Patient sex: M
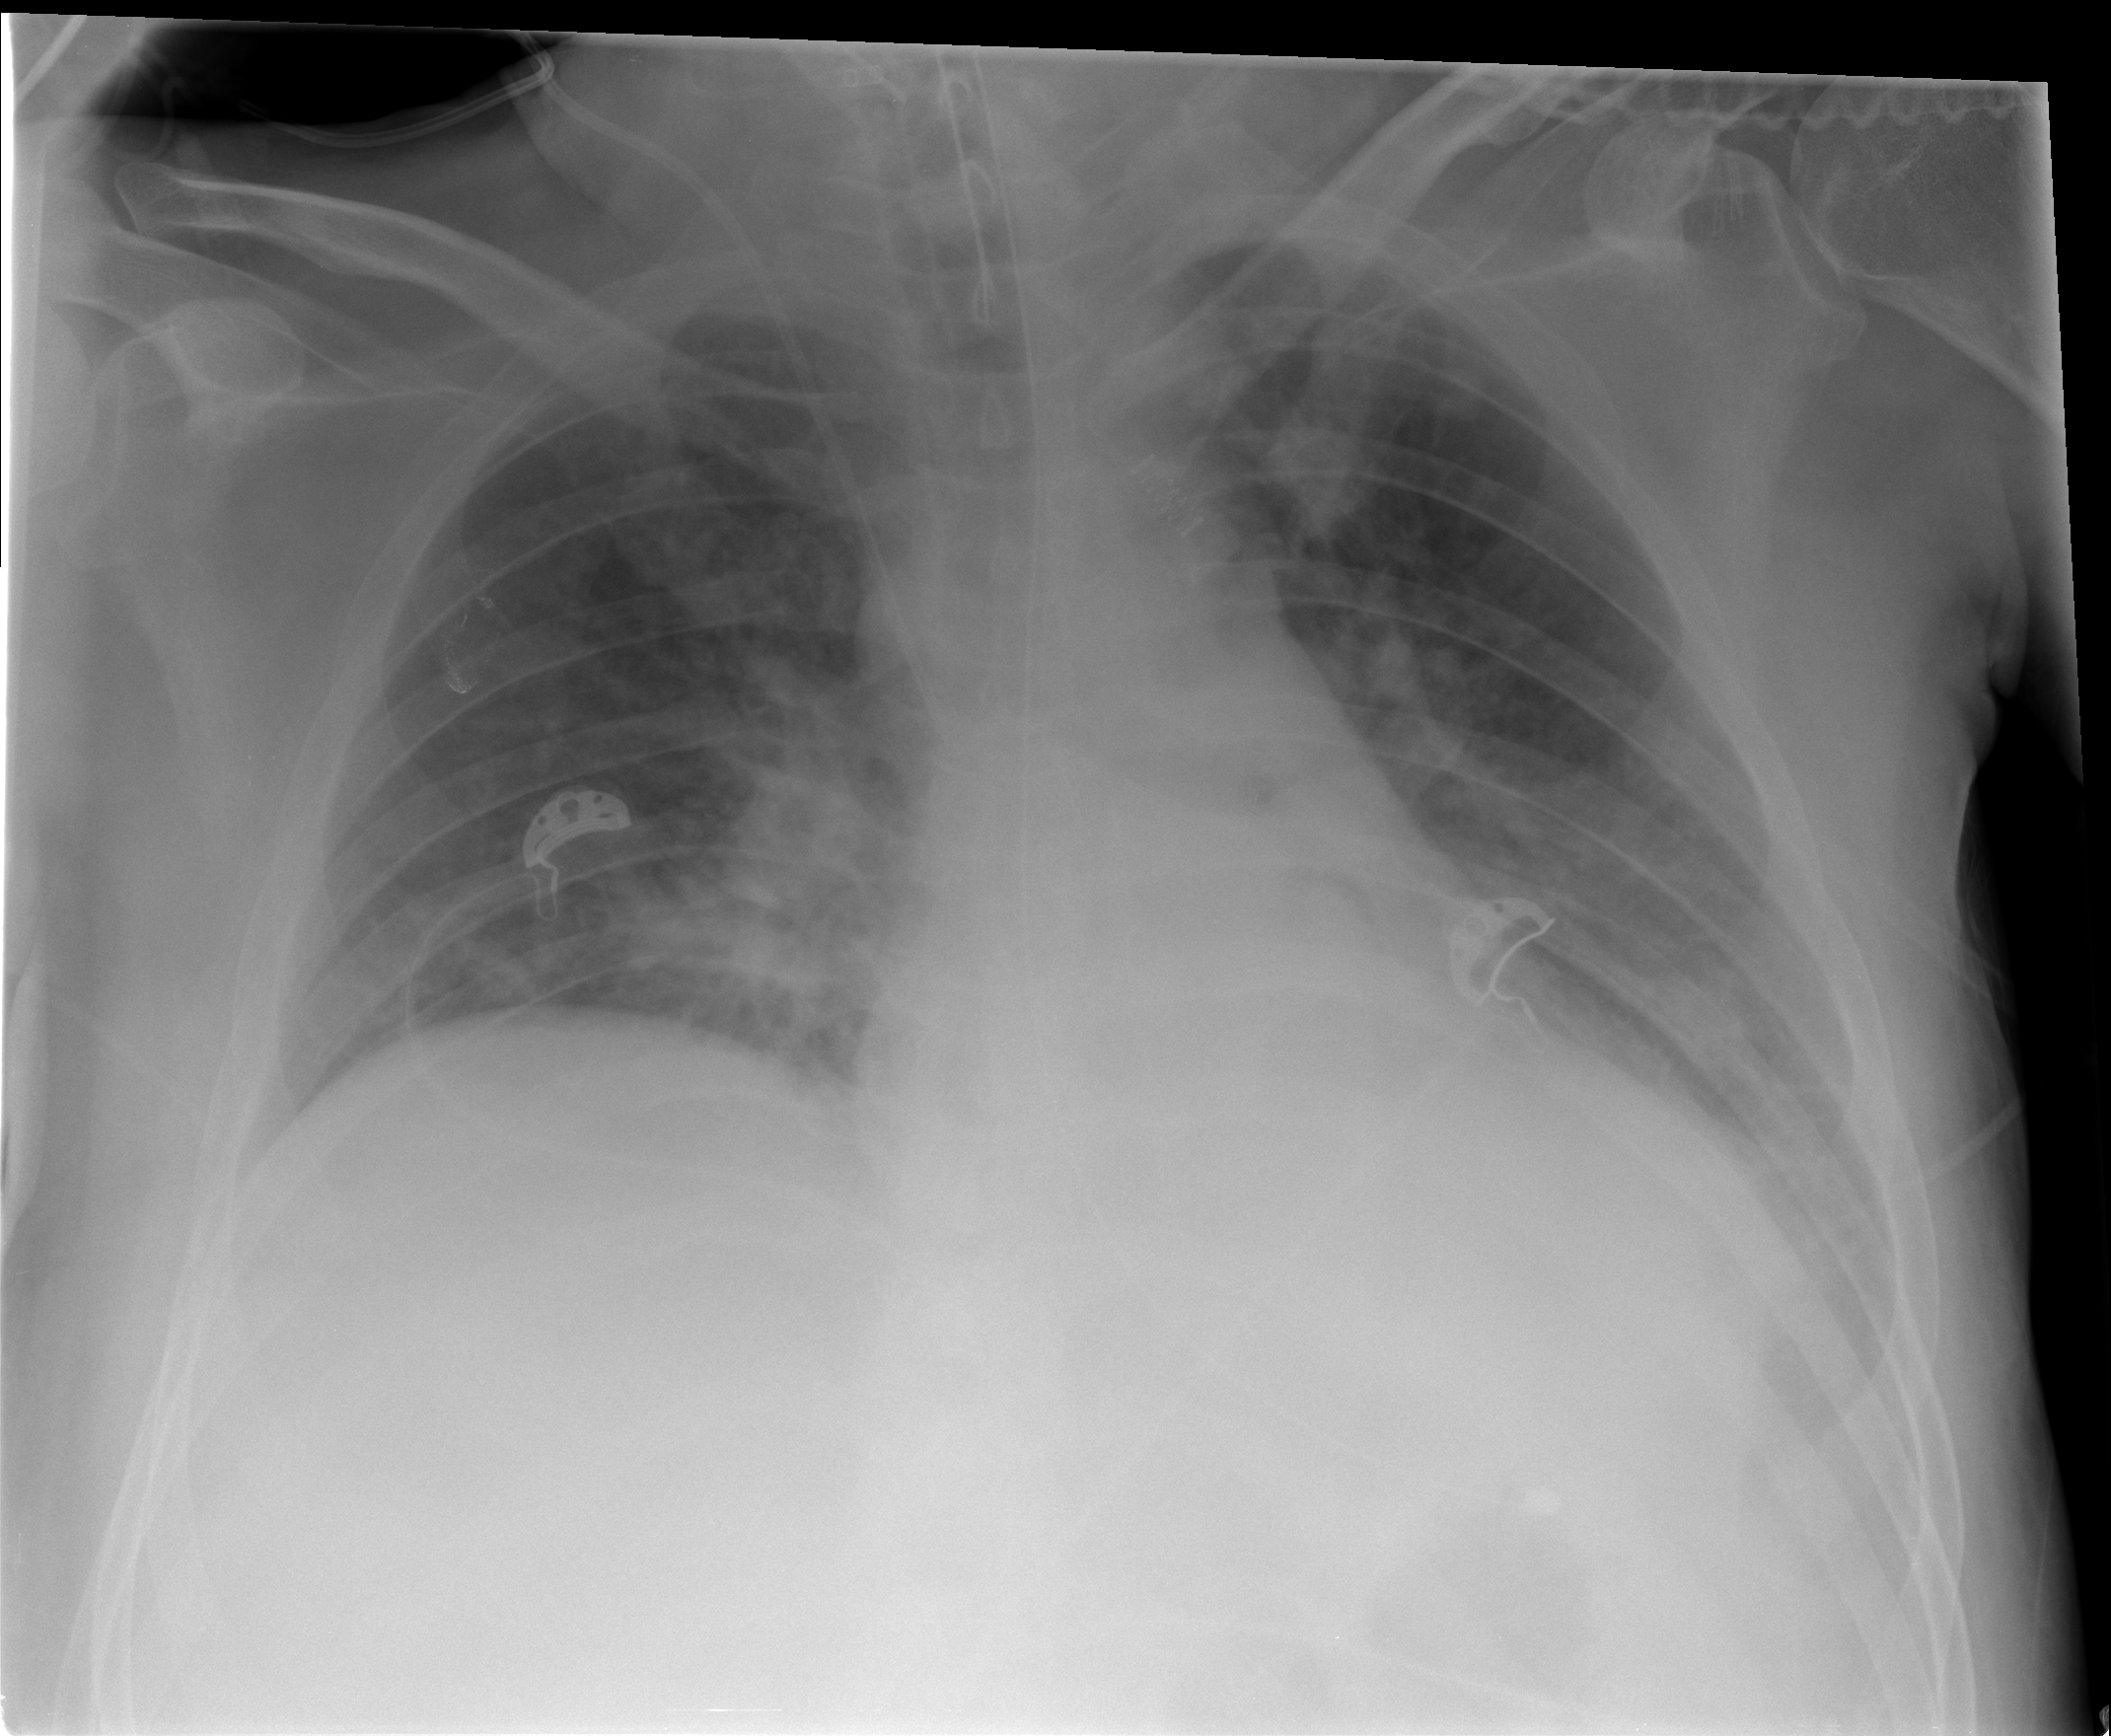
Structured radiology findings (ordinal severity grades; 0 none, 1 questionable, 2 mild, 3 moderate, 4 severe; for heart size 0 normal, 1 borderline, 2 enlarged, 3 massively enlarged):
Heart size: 0
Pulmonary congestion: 0
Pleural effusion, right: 0
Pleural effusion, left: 2
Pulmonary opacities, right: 0
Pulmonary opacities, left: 0
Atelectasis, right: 0
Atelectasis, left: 2